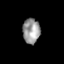
Tissue: skin
Cell type: Epithelial cells
Senescence score: 0.283
Nuclear area (px): 424
Mean DAPI intensity: 152.767